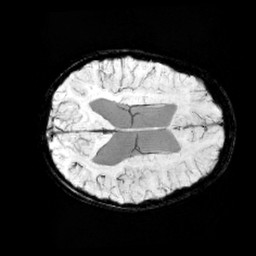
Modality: minIP
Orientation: axial
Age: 9
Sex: female
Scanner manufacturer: siemens
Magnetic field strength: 3 T
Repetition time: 0.027 s
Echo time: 0.02 s